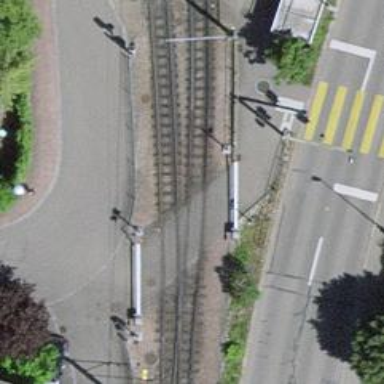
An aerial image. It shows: Railway crossing with full barriers and lights.